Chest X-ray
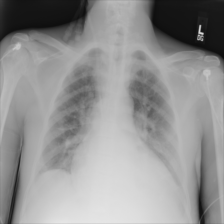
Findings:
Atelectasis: negative
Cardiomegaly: negative
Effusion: negative
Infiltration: negative
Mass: negative
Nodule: negative
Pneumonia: negative
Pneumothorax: negative
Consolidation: negative
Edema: negative
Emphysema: negative
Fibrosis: negative
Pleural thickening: negative
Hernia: negative